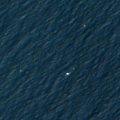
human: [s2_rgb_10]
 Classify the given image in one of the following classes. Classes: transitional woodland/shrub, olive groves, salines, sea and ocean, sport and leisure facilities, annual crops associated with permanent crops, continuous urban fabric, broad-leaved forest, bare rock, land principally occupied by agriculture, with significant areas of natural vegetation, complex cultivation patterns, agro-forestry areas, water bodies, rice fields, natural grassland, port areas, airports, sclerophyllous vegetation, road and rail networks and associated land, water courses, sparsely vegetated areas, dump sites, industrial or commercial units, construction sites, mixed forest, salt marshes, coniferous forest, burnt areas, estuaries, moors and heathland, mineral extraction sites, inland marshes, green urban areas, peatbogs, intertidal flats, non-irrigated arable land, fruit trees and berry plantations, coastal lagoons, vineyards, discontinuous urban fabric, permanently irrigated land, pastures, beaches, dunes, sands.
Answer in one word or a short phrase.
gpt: sea and ocean